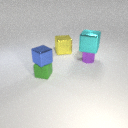
small purple metal cylinder in front of large yellow metal cube